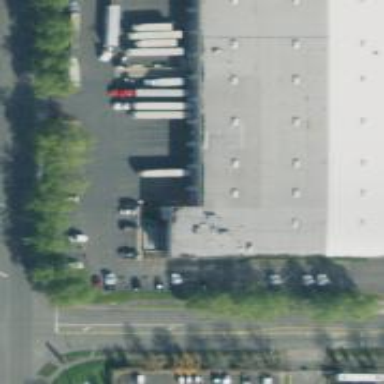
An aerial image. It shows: Warehouse building.